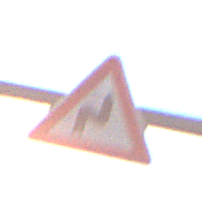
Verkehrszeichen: DoppelkurveRechts
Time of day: MorningAfternoon
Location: Outdoor (Nature)
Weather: PartlyCloudy
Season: NotSpecified
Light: Natural